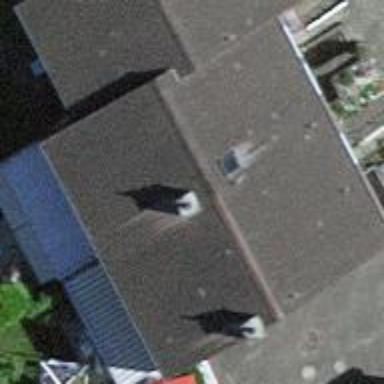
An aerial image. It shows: Terrace building.